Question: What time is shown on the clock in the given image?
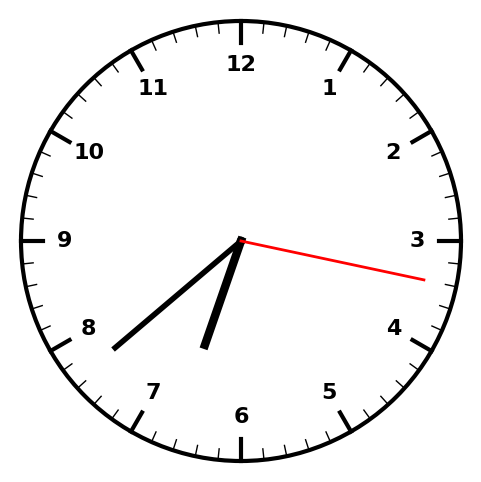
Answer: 06:38:17